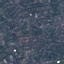
Land use / land cover class: Residential